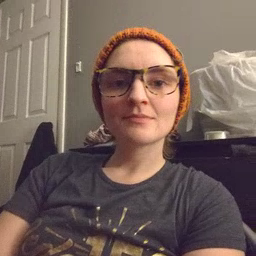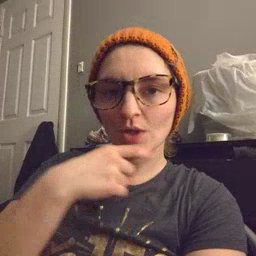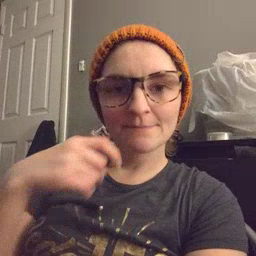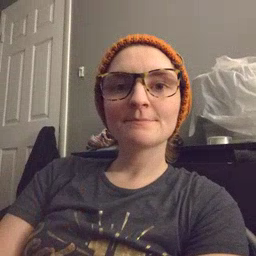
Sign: dry